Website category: sports
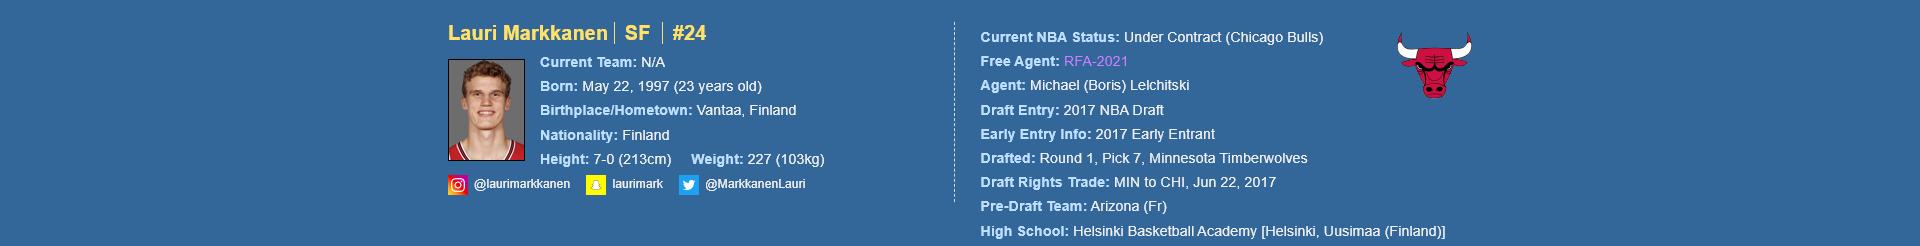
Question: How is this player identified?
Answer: Lauri Markkanen

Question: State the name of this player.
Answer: Lauri Markkanen

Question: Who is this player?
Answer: Lauri Markkanen

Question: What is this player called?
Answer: Lauri Markkanen

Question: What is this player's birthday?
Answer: May 22, 1997

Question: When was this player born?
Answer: May 22, 1997

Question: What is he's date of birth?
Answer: May 22, 1997

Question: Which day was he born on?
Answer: May 22, 1997

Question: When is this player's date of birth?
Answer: May 22, 1997

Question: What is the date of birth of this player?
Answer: May 22, 1997

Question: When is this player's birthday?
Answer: May 22, 1997

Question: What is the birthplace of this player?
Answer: Vantaa, Finland

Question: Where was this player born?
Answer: Vantaa, Finland

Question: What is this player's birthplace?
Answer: Vantaa, Finland

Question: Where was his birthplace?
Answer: Vantaa, Finland

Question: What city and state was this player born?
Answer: Vantaa, Finland

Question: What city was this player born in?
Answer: Vantaa, Finland

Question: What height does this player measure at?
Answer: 7-0 (213cm)

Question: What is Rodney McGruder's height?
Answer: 7-0 (213cm)

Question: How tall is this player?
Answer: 7-0 (213cm)

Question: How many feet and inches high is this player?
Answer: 7-0 (213cm)

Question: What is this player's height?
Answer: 7-0 (213cm)

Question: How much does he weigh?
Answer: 227 (103kg)

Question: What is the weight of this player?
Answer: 227 (103kg)

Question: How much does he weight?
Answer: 227 (103kg)

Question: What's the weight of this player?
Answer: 227 (103kg)

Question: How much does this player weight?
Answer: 227 (103kg)

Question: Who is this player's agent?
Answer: Michael (Boris) Lelchitski

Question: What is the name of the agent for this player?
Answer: Michael (Boris) Lelchitski

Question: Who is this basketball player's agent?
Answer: Michael (Boris) Lelchitski

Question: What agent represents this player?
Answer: Michael (Boris) Lelchitski

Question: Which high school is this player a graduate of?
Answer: Helsinki Basketball Academy

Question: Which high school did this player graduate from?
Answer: Helsinki Basketball Academy

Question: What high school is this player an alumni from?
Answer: Helsinki Basketball Academy

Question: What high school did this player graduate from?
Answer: Helsinki Basketball Academy

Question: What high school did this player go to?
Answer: Helsinki Basketball Academy

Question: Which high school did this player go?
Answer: Helsinki Basketball Academy